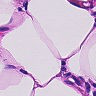
Metastatic tissue present: no